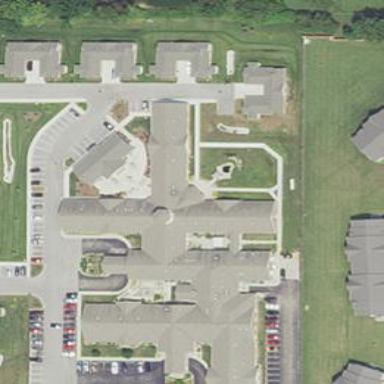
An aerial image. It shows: Nursing home building.